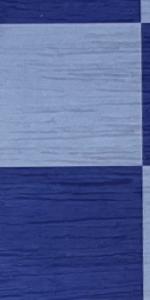
Label: Empty